Question: I am writing a resume and want to center text at the top of the document which contains my name and email details, like this

I used egin{center} and \end{center} but it doesnt seem to work
Here is my code:
---
'''
egin{document}
egin{tabular*}{\linewidth}{l@{\extracolsep{
ill}}r}
space{-4mm}
extbf{\LARGE Samuel Adams}
\
& \ extbf{Notsville, TX} $|$
extbf{\phone \ \ <PHONE>} $|$
extbf{cxcx@gmail.com} $|$ extbf{{www.linkedin.com/ffdfs}}\
\end{tabular*}
space{1 mm}
'''
---
Can anyone help me center this piece of text?
This is how it looks right now. I am looking to center both lines just like we do it in word.
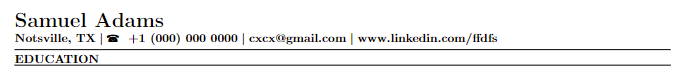
Answer: The table will be in the middle of the page once
- you make the left and right margin the same size- use '\noindent' in front of the table to avoid it being indented as the first line of a new paragraph
(I'm actually not sure why you use a table for this, you never use the second column...)
---
'''
\documentclass[a4paper,10pt]{article}
\usepackage[empty]{fullpage}
\usepackage{xcolor}
\usepackage{url}
\usepackage{wasysym}
\usepackage{hyperref}
\usepackage{enumitem}
\usepackage[utf8]{inputenc}
\usepackage[a4paper,bindingoffset=0.3in, left=0.5in,right=0.5in,top =0.8in,bottom=-5in, footskip=.25in]{geometry}
\begin{document}
\noindent\begin{tabular*}{\linewidth}{l@{\extracolsep{\fill}}r}
\textbf{\LARGE Samuel Adams} & \\
\textbf{Notsville, TX} $|$ \textbf{\phone \ \ <PHONE>} $|$
\textbf{cxcx@gmail.com} $|$ \textbf{{www.linkedin.com/ffdfs}} & \\
\hline
\end{tabular*}
\vspace{1 mm}
\end{document}
'''